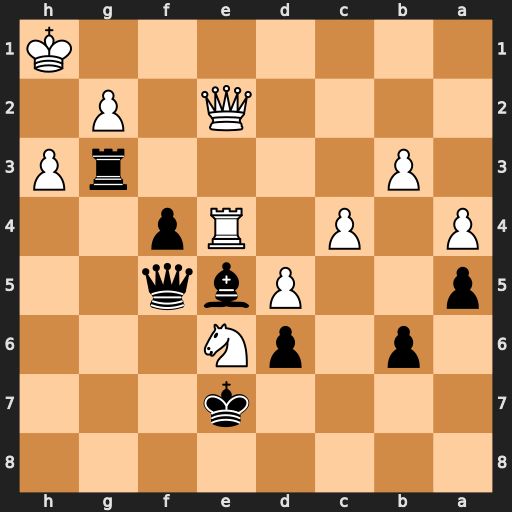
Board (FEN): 8/4k3/1p1pN3/p2Pbq2/P1P1Rp2/1P4rP/4Q1P1/7K
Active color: b
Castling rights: -
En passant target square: -
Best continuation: f3 Nd4 Rxh3+ Kg1 f2+ Qxf2 Rh1+ Kxh1 Qxf2